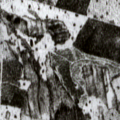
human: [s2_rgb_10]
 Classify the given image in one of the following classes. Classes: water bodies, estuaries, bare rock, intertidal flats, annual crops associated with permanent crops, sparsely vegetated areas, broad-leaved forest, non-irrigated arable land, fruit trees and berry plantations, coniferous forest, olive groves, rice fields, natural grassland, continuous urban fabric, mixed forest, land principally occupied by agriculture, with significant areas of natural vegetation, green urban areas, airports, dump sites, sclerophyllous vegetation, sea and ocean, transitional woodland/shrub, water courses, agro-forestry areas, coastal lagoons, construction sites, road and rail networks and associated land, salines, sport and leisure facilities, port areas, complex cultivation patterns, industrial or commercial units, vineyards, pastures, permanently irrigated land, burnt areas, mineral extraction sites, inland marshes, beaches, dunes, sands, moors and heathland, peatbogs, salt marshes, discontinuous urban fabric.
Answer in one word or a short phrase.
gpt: coniferous forest, mixed forest, transitional woodland/shrub